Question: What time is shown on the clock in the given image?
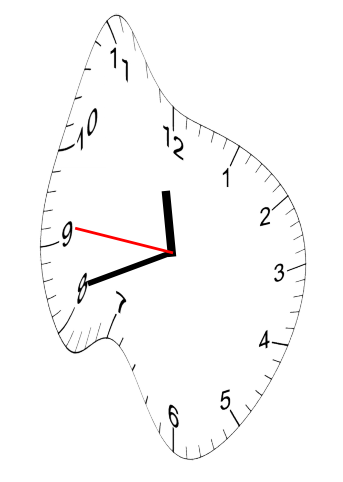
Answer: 11:41:46